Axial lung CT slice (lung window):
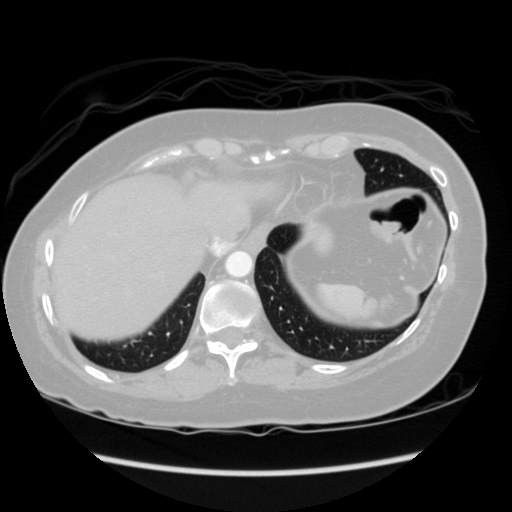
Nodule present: no